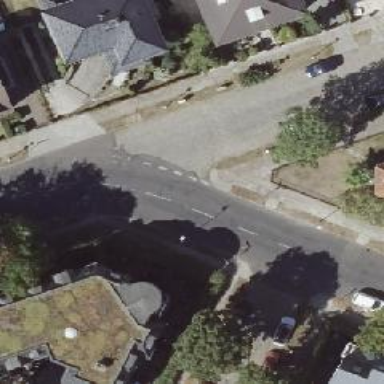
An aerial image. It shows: Residential road with separate sidewalks on both sides.